Question: I'm just trying to understand character encoding a bit better, so I'm doing a few tests.
I have a PHP file that is saved as UTF-8 and looks like this:
'''
<?php
declare(encoding='UTF-8');
header( 'Content-type: text/html; charset=utf-8' );
?><!DOCTYPE html>
<html>
<head>
<meta charset="UTF-8" />
<title>Test</title>
</head>
<body>
<?php echo " 1/2"; # Does not work ?>
<?php echo htmlentities( " 1/2" ) ; # Works ?>
</body>
</html>
'''
The page itself shows this:

The gist of the problem is that my web application has a bunch of character encoding problems, where people are copying and pasting from Outlook or Word and the characters get transformed into the diamond question marks (Do those have a real name?)
I'm trying to learn how to make sure all my input is transformed into UTF-8 when the page loads (Basically '$_GET', '$_POST', and '$_REQUEST'), and all output is done using proper UTF-8 handling methods.
---
My question is: Why is my page showing the question mark for the first echo, and does anyone have any other information about making a UTF-8 safe web app in PHP?
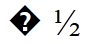
Answer: 0xBD is not valid UTF-8. If you want to encode " 1/2" in UTF-8 then you need to use 0xC2 0xBD instead.
'''
>>> print ' 1/2'.decode('utf-8')
1/2
'''
If you want to use text from another charset (Latin-1 in this case) then you need to transcode it to UTF-8 first using the various iconv or mb functions.
Also:
'''
$ charinfo
U+FFFD REPLACEMENT CHARACTER
'''